Question: I'm brand new to Rails development and in a bit of a mess!
As a comparison - my colleagues system ends up with around 30 or so requests and the end result is fully styled. However I have no styling and just the base mark-up.
I've done a fair amount of reading and checked my config, checked that I'm running in development mode and so on. I'm really stumped!
For what it's worth, I'm currently working in a cross-platform team environment where there are developers using Linux, Windows and Mac OS X. No one has these issues; and I'm pretty sure the other developer using Mac OS X has his set-up exactly the same as mine!
The source code was acquired from the same git repository as others, and it's definitely up to date. Below is the output from rails: note no errors.
'''
=> Booting WEBrick
=> Rails 3.2.6 application starting in development on http://0.0.0.0:3000
=> Call with -d to detach
=> Ctrl-C to shutdown server
SECURITY WARNING: No secret option provided to Rack::Session::Cookie.
This poses a security threat. It is strongly recommended that you
provide a secret to prevent exploits that may be possible from crafted
cookies. This will not be supported in future versions of Rack, and
future versions will even invalidate your existing user cookies.
Called from: /******************/abstract_store.rb:28:in 'initialize'.
[2013-04-17 21:20:55] INFO WEBrick 1.3.1
[2013-04-17 21:20:55] INFO ruby 2.0.0 (2013-02-24) [x86_64-darwin12.3.0]
[2013-04-17 21:20:55] INFO WEBrick::HTTPServer#start: pid=22421 port=3000
Started GET "/" for 127.0.0.1 at 2013-04-17 21:21:05 +0100
Processing by AccountsController#home as HTML
Completed 401 Unauthorized in 6ms
Started GET "/users/sign_in" for 127.0.0.1 at 2013-04-17 21:21:05 +0100
Processing by Devise::SessionsController#new as HTML
Rendered devise/shared/_links.erb (1.5ms)
Rendered devise/sessions/new.html.erb within layouts/application (10.0ms)
Rendered layouts/_navigation.html.erb (1.0ms)
Rendered layouts/_messages.html.erb (0.3ms)
Completed 200 OK in 776ms (Views: 86.5ms | ActiveRecord: 647.5ms)
Started GET "/assets/application.js?body=1" for 127.0.0.1 at 2013-04-17 21:21:06 +0100
Served asset /application.js - 304 Not Modified (1ms)
Started GET "/assets/application.css?body=1" for 127.0.0.1 at 2013-04-17 21:21:06 +0100
Served asset /application.css - 304 Not Modified (1ms)
'''

'//=require'
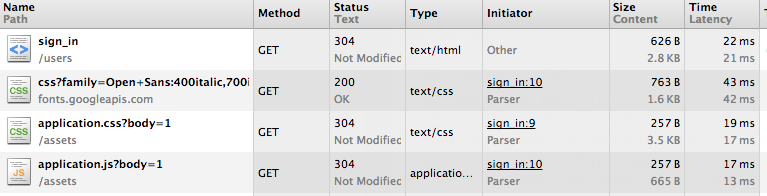
Answer: My solution is: install ruby version 1.9.3 and set this version as default. Restart your computer. Then install rails 3.2.6. Then clone a new repository for your source code (Do not reuse the one that is having error). Run bundle install.
Before this, I also tried to install ruby 1.9.2 with rvm but it does not work. Then I tried with ruby 1.9.3 and it works.